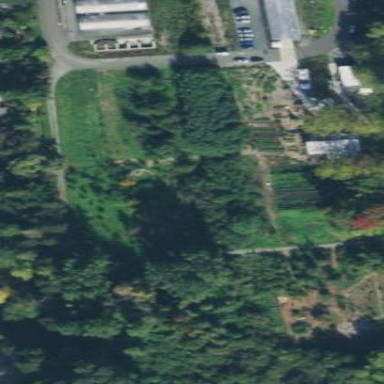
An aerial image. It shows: Allotments area.